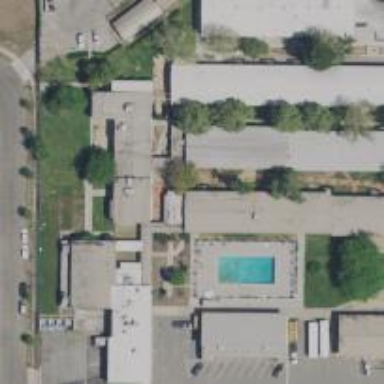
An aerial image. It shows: School.